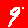
Digit: 9